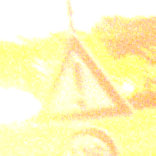
Verkehrszeichen: Gefahrenstelle
Zusatzzeichen unten: Geschwindigkeit110
Umgebung: Outdoor, Nature
Tageszeit: Night
Wetter: Clear
Licht: Natural
Jahreszeit: NotSpecified
Kontrast: HighContrast